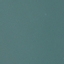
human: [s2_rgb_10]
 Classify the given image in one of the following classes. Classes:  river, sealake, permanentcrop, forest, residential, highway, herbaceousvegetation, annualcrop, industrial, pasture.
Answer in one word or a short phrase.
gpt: SeaLake